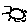
Label: sun